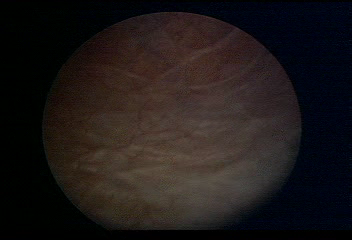
Modality: WLC
Class: Normal mucosa
Bladder cancer association: No